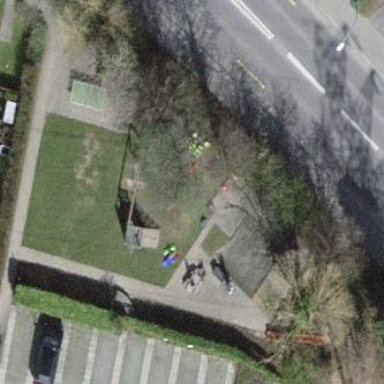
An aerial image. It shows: Playground area for leisure activities on the land.